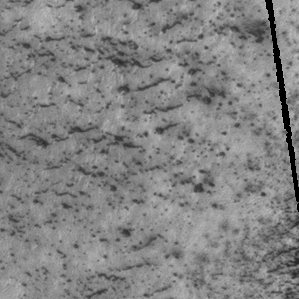
Label: frost